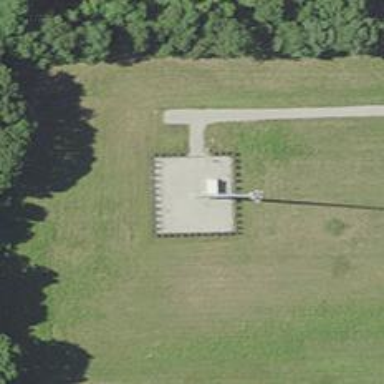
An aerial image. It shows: Man-made mast used for communication purposes.